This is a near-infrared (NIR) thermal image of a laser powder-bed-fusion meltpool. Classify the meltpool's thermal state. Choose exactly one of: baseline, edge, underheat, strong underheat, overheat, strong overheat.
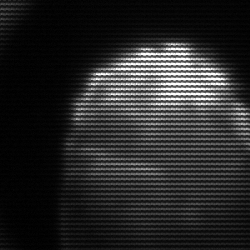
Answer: edge